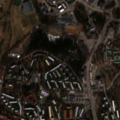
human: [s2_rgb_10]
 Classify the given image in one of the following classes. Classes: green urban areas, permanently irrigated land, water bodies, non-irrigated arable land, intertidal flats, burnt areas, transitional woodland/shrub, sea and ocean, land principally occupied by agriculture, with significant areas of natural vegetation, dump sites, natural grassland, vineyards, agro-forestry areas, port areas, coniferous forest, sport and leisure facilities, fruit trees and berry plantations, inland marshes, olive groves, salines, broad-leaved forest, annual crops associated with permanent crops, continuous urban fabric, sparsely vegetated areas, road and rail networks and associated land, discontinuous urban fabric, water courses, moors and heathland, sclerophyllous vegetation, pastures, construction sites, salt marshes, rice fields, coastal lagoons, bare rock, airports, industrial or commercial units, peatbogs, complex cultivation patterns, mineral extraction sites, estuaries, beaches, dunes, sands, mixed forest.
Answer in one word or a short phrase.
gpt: discontinuous urban fabric, industrial or commercial units, green urban areas, sport and leisure facilities, mixed forest